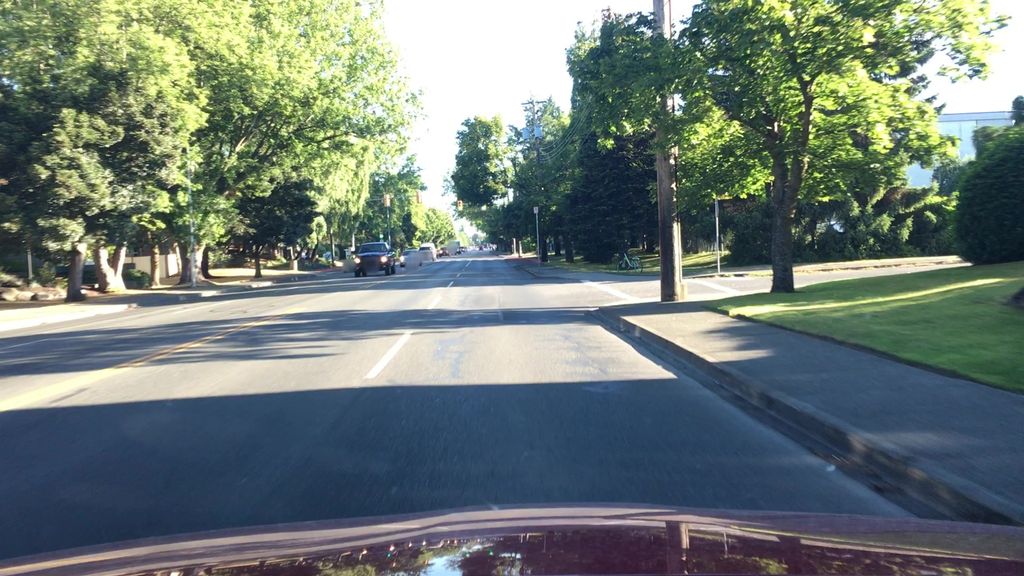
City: victoria